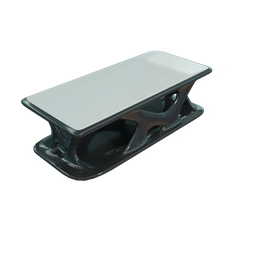
Label: furniture